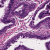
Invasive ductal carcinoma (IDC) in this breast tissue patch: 0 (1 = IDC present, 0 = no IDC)